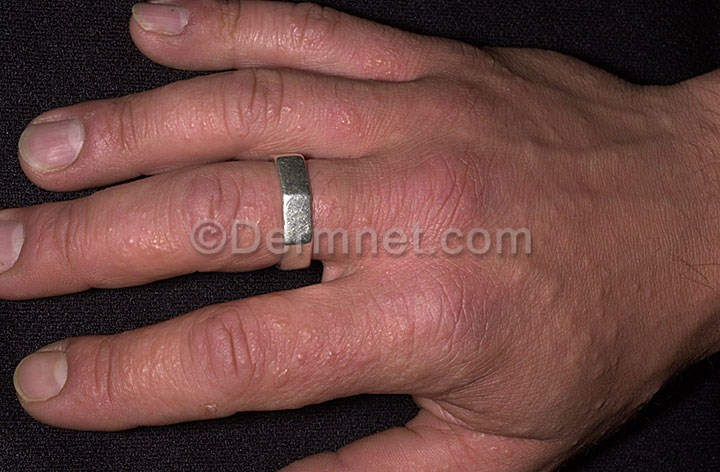
Disease: Light Diseases and Disorders of Pigmentation